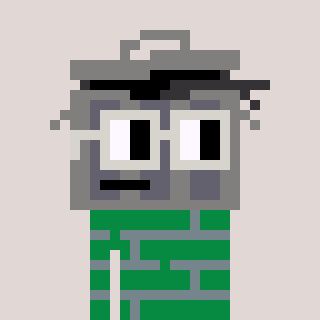
a pixel art character with square light gray glasses, a trashcan-shaped head and a green-colored body on a warm background